Question: Captcha works with no problem, but I have no idea why it's not generating a new code to dislay? I've looked into the documents but could find something that could solve my problem.

Is there something here that I'm missing. thanks.
'''
public function actions()
{
return array(
'captcha'=>array(
'class'=>'CCaptchaAction',
'backColor'=>0xFFFFFF,
),
);
}
'''
my view file:
'''
<?php echo $form->labelEx($model,'verifyCode'); ?>
<?php $this->widget('CCaptcha'); ?>
<?php echo $form->textField($model,'verifyCode'); ?>
<?php echo $form->error($model,'verifyCode'); ?>
'''
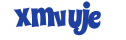
Answer: This is a known bug, that would most likely be fixed in Yii2.
---
On the Yii forums, user <URL>:
> My solution was to remove the session key on my controller action on get. Be careful not to remove it in any other place because it will probably fail on server validation.
'''
$session = Yii::app()->session;
$prefixLen = strlen(CCaptchaAction::SESSION_VAR_PREFIX);
foreach($session->keys as $key)
{
if(strncmp(CCaptchaAction::SESSION_VAR_PREFIX, $key, $prefixLen) == 0)
$session->remove($key);
}
'''
---
Another way to workaround would be to <URL> on every page load as mentioned by :
'''
$(function() {
$('#yw0_button').click();
});
'''